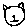
Label: cat